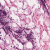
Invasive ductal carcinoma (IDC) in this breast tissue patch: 0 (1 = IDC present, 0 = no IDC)